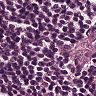
Metastatic tissue present: no